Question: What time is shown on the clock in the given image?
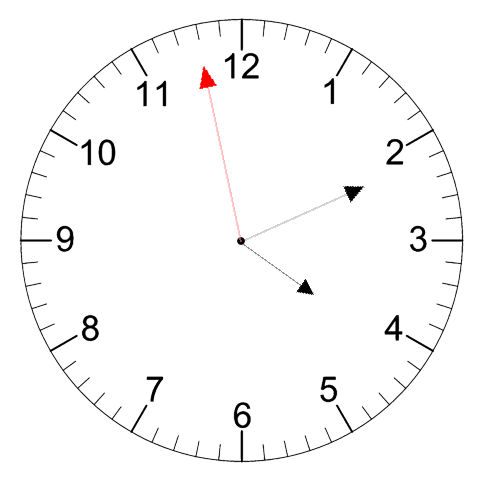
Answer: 04:10:58